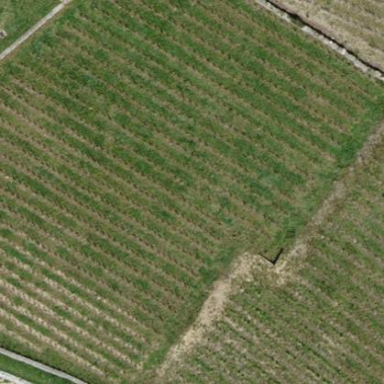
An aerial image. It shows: Vineyard growing grapes.